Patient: sex M, age 43
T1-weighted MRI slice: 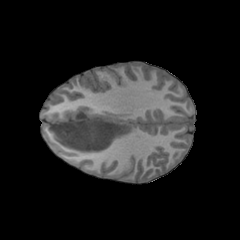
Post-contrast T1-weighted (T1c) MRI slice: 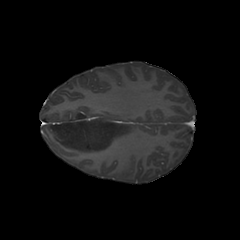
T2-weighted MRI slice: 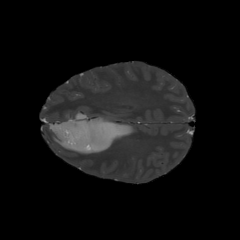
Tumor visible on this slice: yes
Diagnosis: Astrocytoma, IDH-mutant
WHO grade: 4